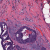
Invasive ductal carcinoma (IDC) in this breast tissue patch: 0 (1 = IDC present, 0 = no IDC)